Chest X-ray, PA view. Patient: 48 years old, sex F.
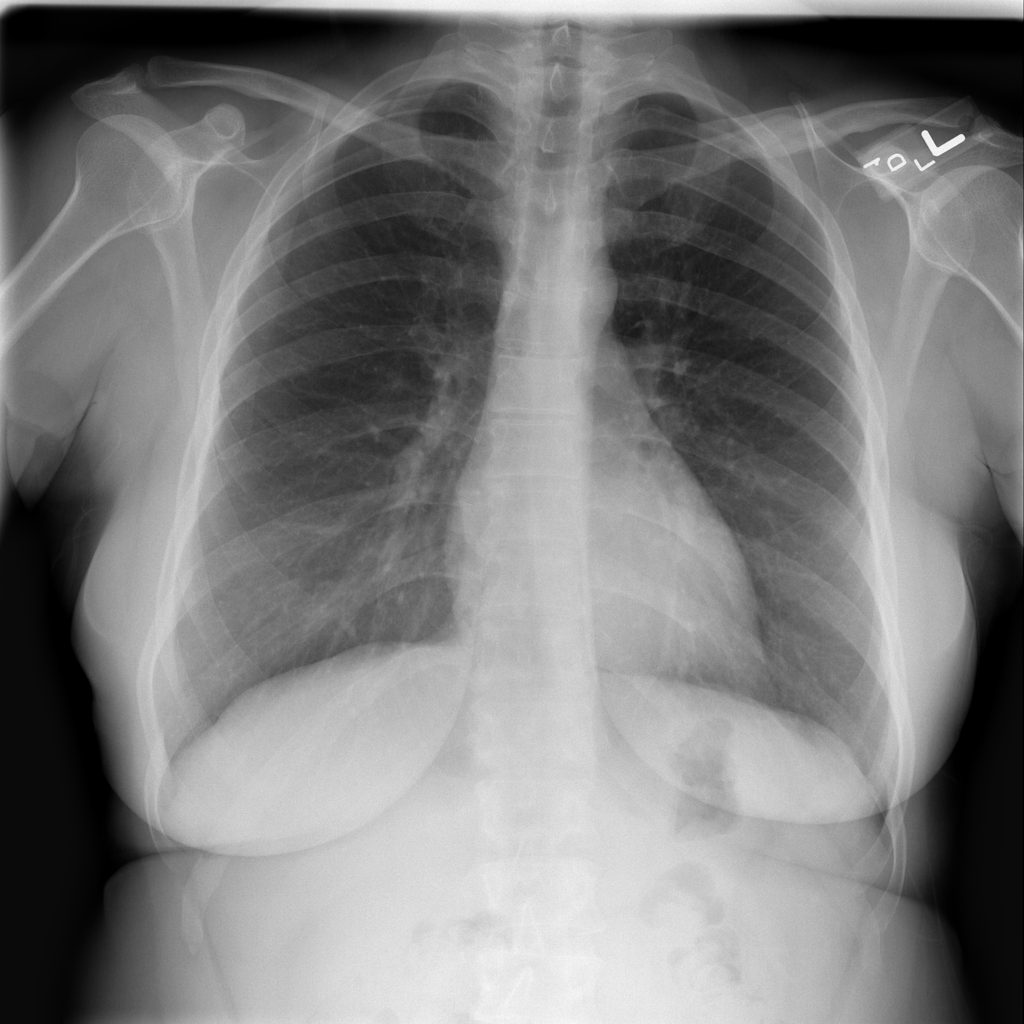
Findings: No Finding